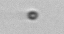
Label: nanoplankton_mix